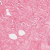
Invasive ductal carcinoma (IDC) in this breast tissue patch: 0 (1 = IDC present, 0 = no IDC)